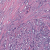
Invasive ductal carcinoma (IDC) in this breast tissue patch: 1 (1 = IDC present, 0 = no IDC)